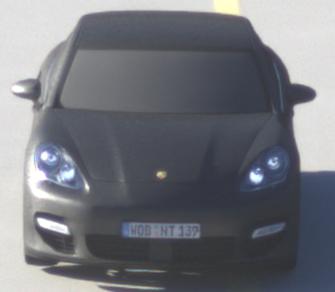
Make: Porsche
Model: Panamera
Detailed model: Panamera (970)
Model produced from: 2010/05
Model produced until: 2013/04
Doors: 5
Color: gray
Road condition: dry road
Daytime: sunrise or sunset
Contrast: medium contrast